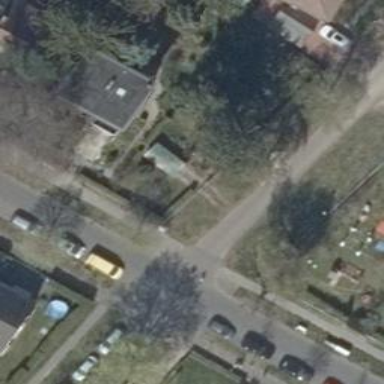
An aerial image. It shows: Sidewalk.